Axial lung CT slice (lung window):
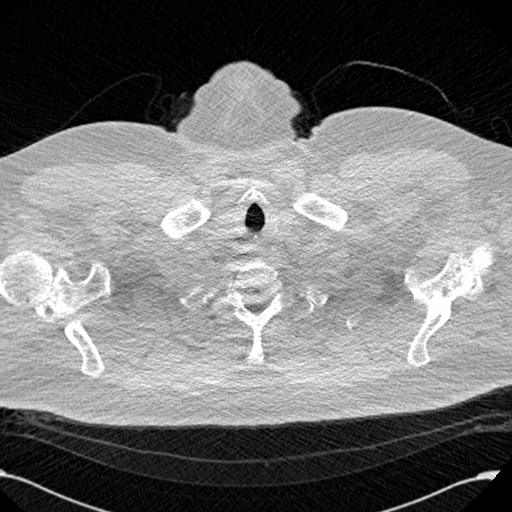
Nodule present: no